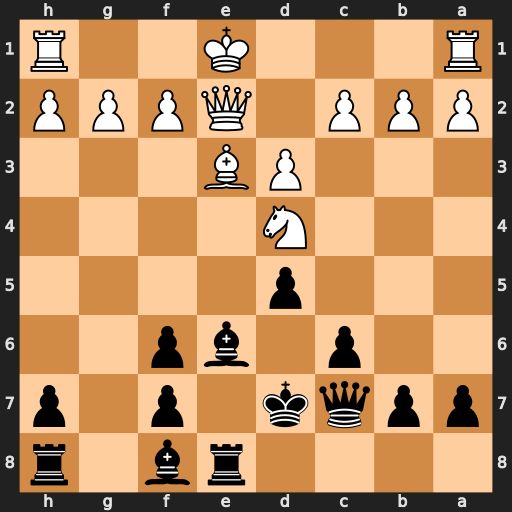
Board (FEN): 4rb1r/ppqk1p1p/2p1bp2/3p4/3N4/3PB3/PPP1QPPP/R3K2R
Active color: b
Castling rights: KQ
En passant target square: -
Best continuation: c5 Nxe6 Rxe6 O-O d4